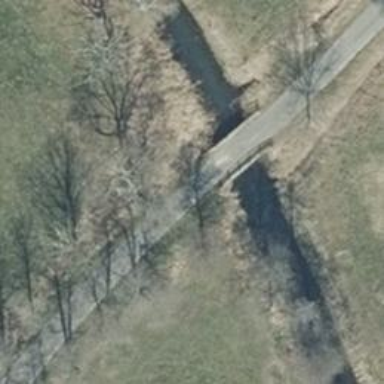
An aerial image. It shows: Track road on bridge with Grade 1 track surface made of asphalt lanes.